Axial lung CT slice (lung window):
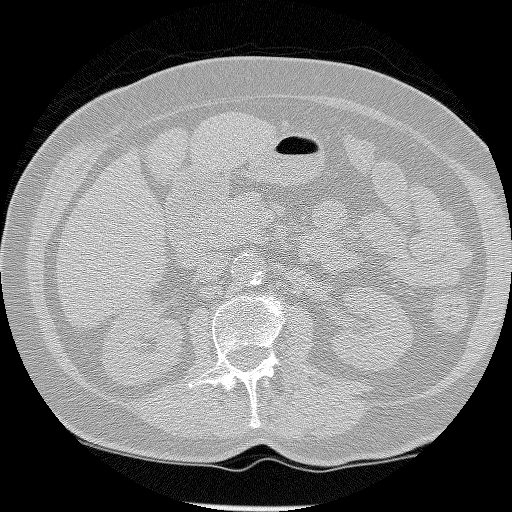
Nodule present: no